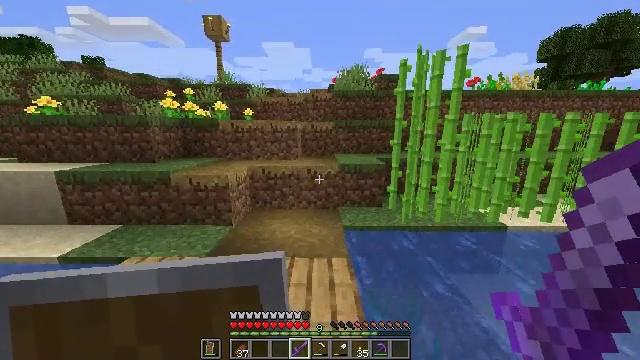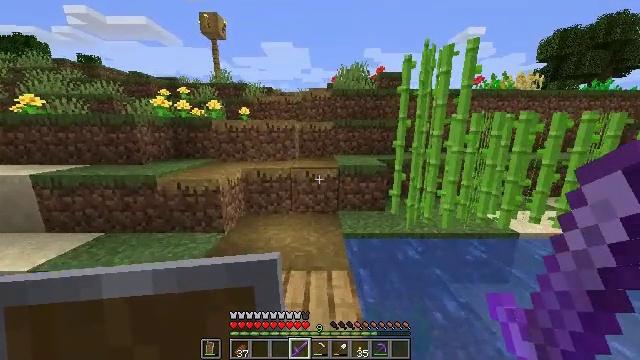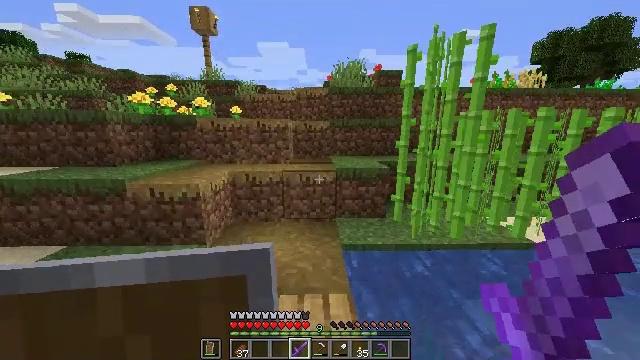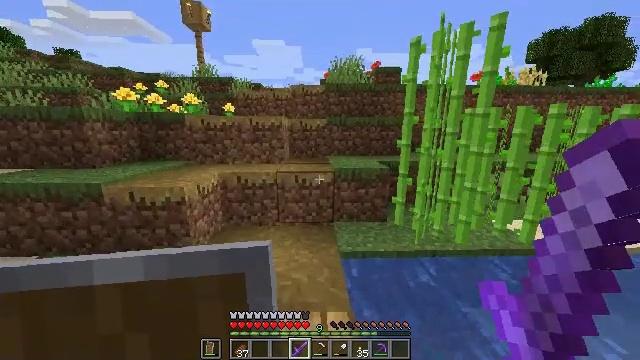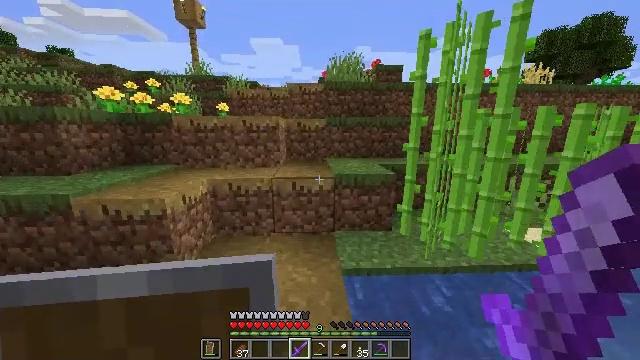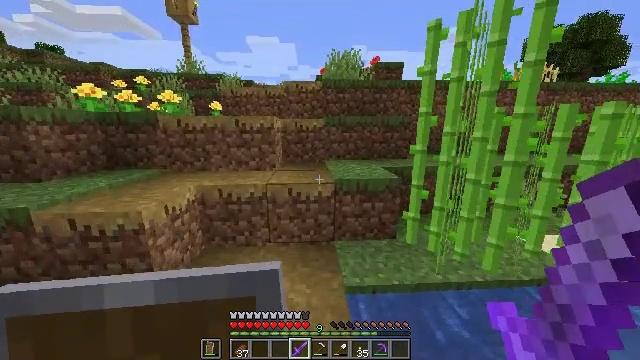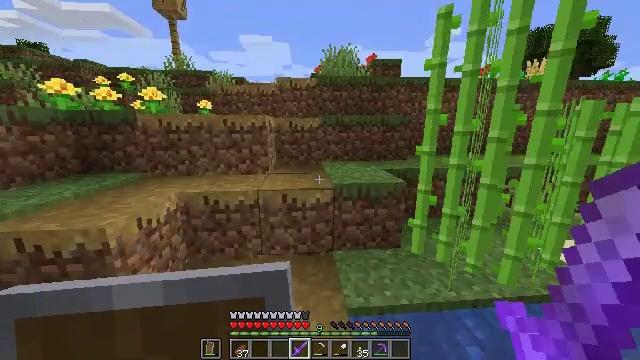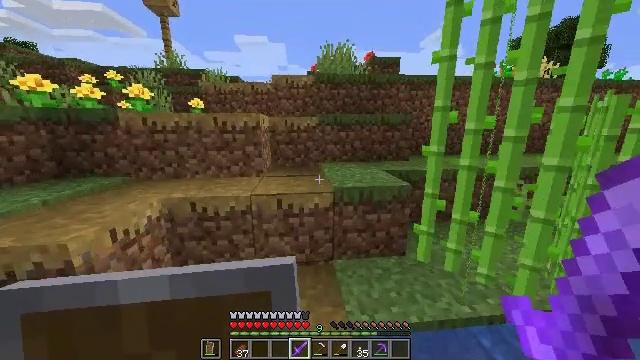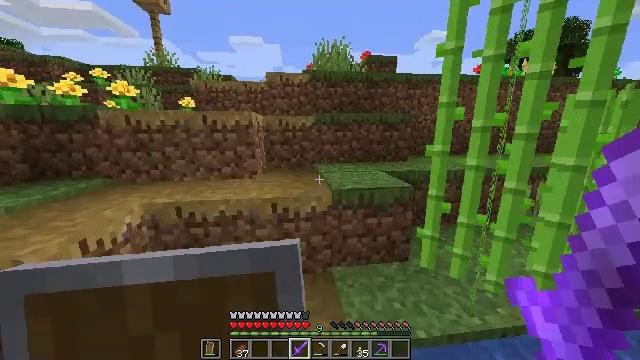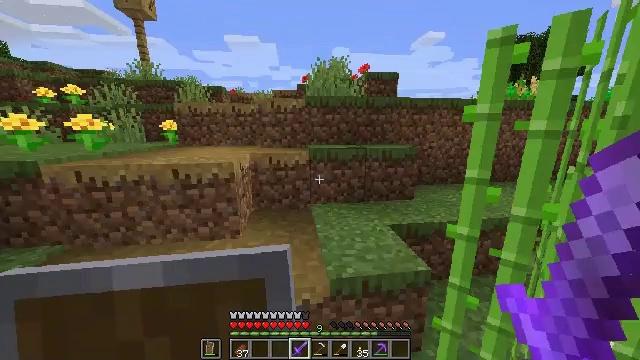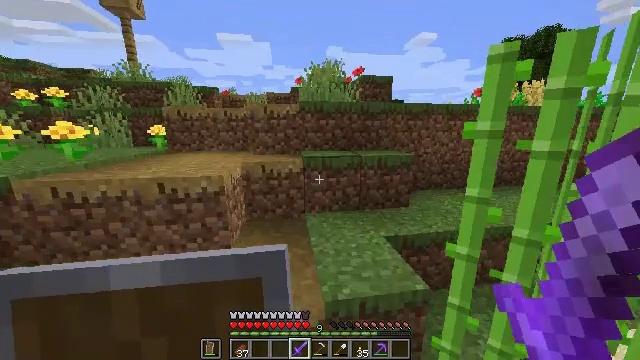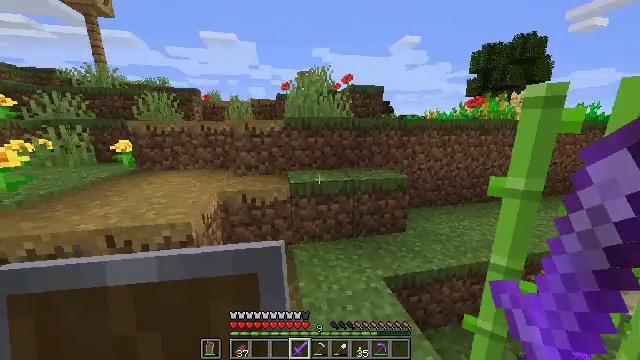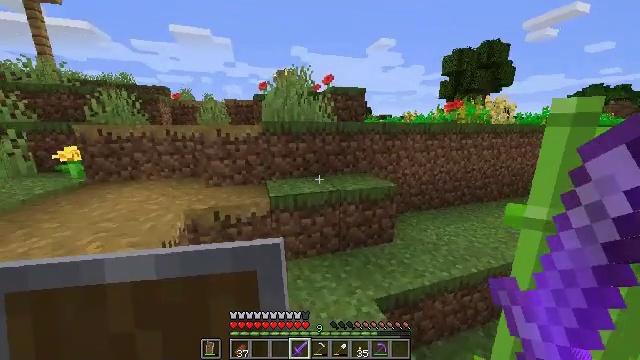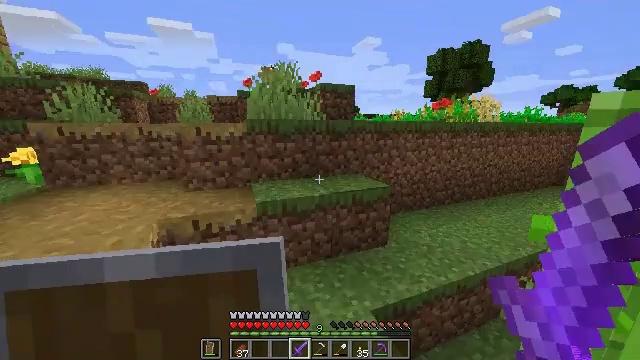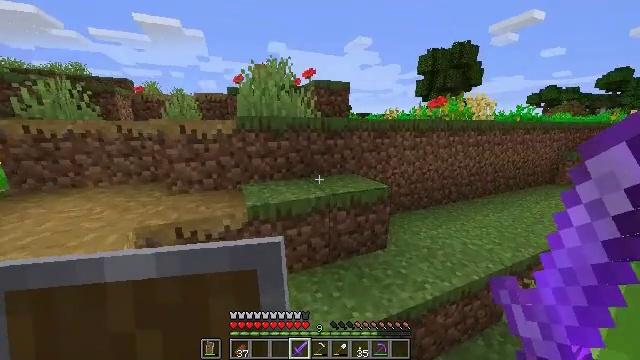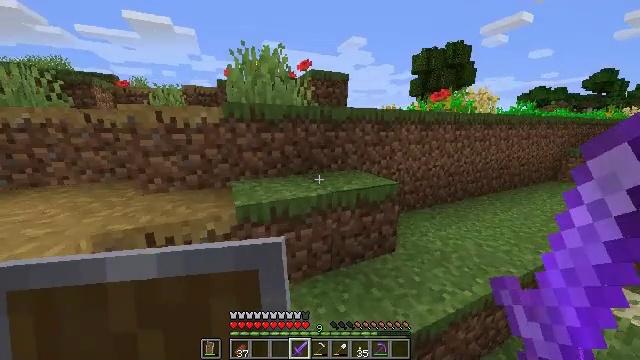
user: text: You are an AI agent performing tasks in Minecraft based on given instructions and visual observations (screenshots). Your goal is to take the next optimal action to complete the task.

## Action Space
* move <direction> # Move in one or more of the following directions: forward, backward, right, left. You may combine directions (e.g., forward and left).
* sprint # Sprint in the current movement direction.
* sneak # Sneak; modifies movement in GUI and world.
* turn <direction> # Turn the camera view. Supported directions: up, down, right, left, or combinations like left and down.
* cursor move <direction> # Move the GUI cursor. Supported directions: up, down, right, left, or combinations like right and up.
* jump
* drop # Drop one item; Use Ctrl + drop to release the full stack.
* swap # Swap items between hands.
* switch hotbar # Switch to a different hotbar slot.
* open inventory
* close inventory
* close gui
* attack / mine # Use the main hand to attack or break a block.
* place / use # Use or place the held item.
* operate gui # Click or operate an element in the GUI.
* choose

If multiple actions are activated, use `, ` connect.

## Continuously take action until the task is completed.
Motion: motion action
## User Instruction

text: Harvest wheat from the field.
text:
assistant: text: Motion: move forward
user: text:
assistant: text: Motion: move forward, turn right
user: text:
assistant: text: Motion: move forward
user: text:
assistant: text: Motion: move forward
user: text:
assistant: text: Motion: move forward
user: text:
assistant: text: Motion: move forward, turn right
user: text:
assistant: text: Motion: move forward
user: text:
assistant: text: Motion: move forward, turn right, jump
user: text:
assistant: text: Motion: move forward, jump
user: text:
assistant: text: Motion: move forward, turn right, jump
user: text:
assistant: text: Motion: move forward, turn right, jump
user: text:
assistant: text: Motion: move forward, turn right
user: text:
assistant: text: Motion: move forward, turn right
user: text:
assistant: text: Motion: move forward, turn right
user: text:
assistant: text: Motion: move forward, turn right
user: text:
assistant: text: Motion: move forward
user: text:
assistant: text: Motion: move forward, jump
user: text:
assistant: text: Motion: move forward, jump
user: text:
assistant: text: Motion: move forward, jump
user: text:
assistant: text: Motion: move forward, turn right
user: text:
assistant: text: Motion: move forward, turn right
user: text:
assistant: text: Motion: move forward, turn right
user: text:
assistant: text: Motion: move forward, turn right
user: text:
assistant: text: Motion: move forward, turn right, jump
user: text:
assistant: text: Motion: move forward, turn right and down, jump
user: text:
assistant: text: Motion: move forward, turn right and down, jump
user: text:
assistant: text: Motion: move forward, turn right and down, jump
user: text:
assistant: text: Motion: move forward, turn right
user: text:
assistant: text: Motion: move forward, turn right
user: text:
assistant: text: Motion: move forward, turn up